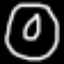
Label: donut